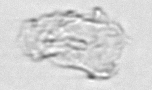
Label: detritus_transparent